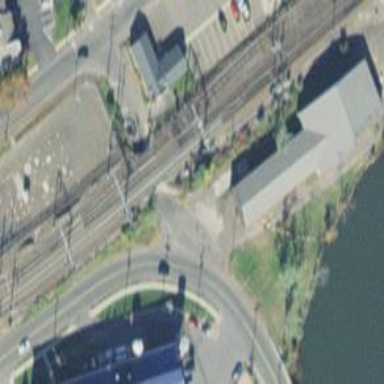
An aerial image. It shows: Railway track with contact lines for electrification.